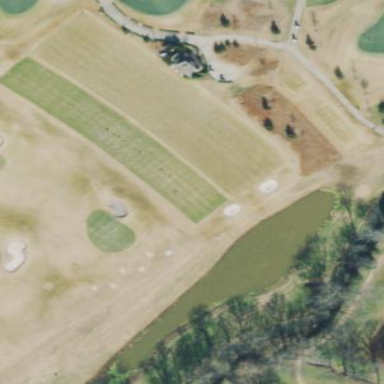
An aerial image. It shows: Golf tee.